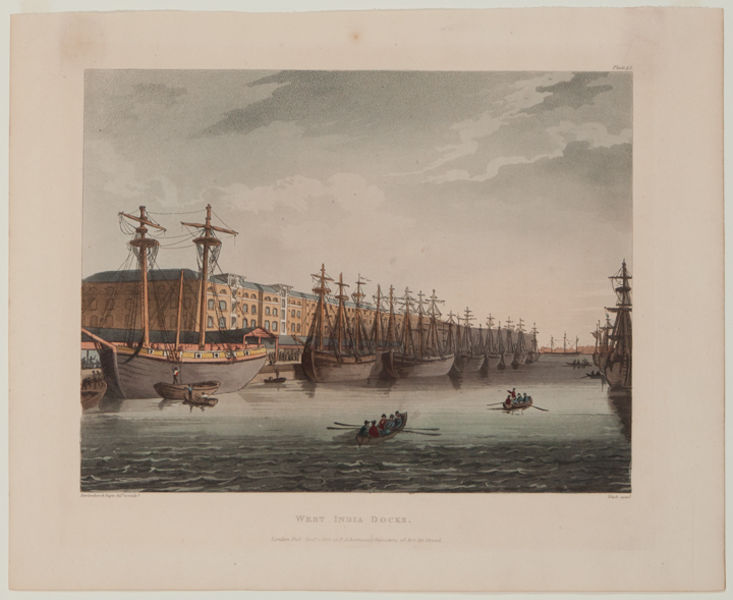
Titel: West India Docks, from The Microcosm of London
Künstler: Thomas Rowlandson
Standort: Amherst (Massachusetts, USA)
Institution: Mead Art Museum, Amherst College
Schlagwörter: himmel, häuser, boote, schiffe, wellen, hafen, masten, blue, men, people, robes, figures, gray, grey, painting, pink, cloud, clouds, sky, boat, building, ocean, orange, sea, ship, water, waves, river, boats, mast, sail, sailors, wave, park, häuserzeile, ruderboote, buildings, harbor, canoe, west, ships, fishing, rowboat, port, sails, row, india, sailboat, trade, rowing, morning, canal, oar, pier, commerce, oars, shipping, wharf, masts, boating, marine, navy, paddle, docks, armada, rigging, warf, fleet, skiff, west india docks, seaport